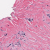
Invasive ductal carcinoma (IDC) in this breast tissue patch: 1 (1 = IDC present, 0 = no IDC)